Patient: sex F, age 63
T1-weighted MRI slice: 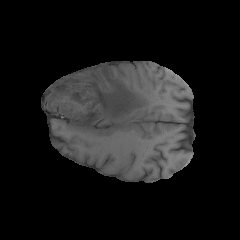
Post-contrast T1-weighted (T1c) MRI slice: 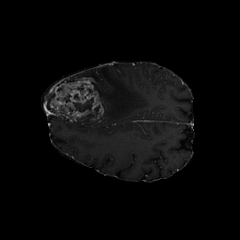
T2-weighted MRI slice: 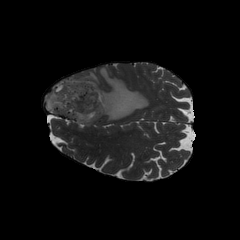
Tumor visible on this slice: yes
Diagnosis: Glioblastoma, IDH-wildtype
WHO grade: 4